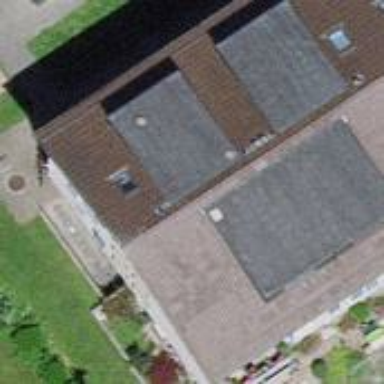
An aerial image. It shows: Gabled roof apartments building.